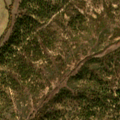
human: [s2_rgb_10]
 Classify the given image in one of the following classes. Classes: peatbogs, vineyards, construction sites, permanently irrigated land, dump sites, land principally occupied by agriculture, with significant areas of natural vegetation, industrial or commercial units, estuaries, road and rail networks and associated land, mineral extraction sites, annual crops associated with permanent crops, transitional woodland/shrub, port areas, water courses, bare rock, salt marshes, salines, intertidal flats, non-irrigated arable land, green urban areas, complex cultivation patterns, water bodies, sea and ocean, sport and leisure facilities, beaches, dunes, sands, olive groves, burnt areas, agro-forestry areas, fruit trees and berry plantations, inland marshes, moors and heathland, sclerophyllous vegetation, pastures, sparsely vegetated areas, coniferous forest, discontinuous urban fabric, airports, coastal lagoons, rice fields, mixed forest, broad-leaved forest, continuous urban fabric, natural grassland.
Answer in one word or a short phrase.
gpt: non-irrigated arable land, broad-leaved forest